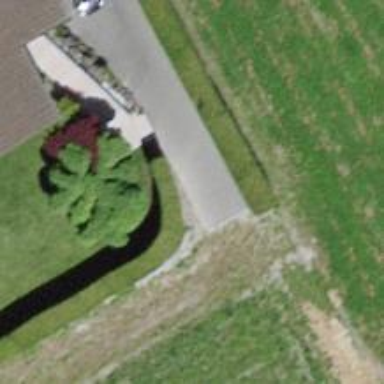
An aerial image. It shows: Hedge acting as barrier.